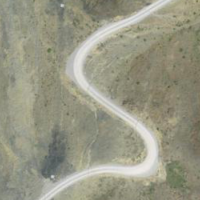
EUNIS habitat code: 31
Species observed at this site:
Viola calcarata